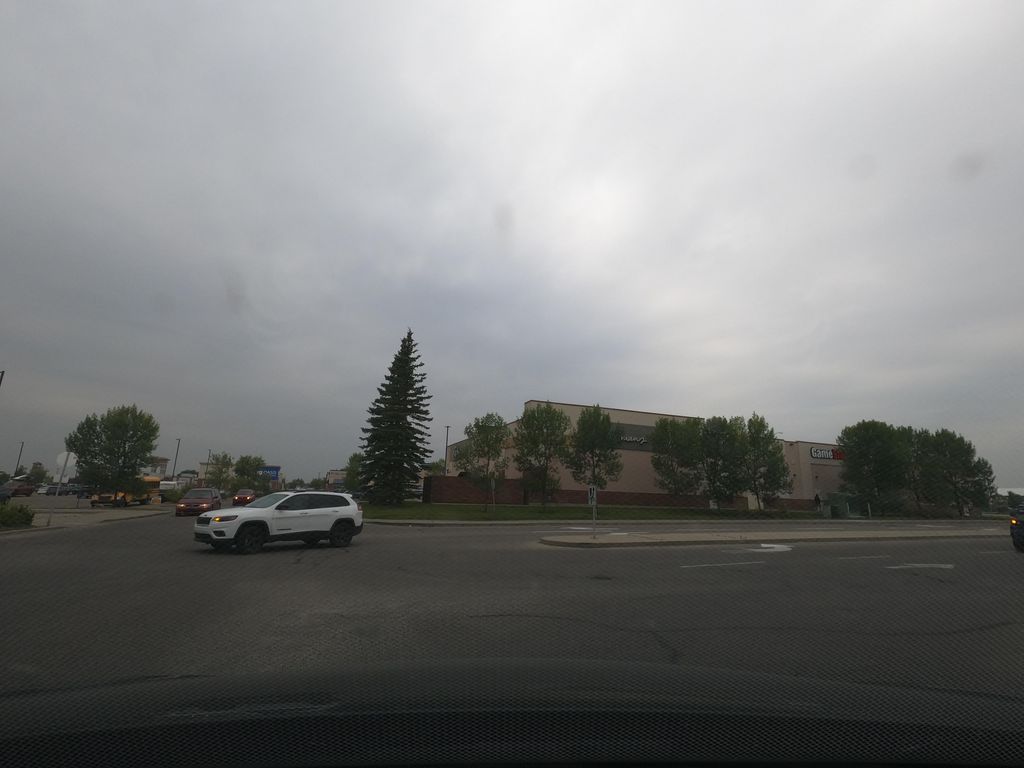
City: calgary